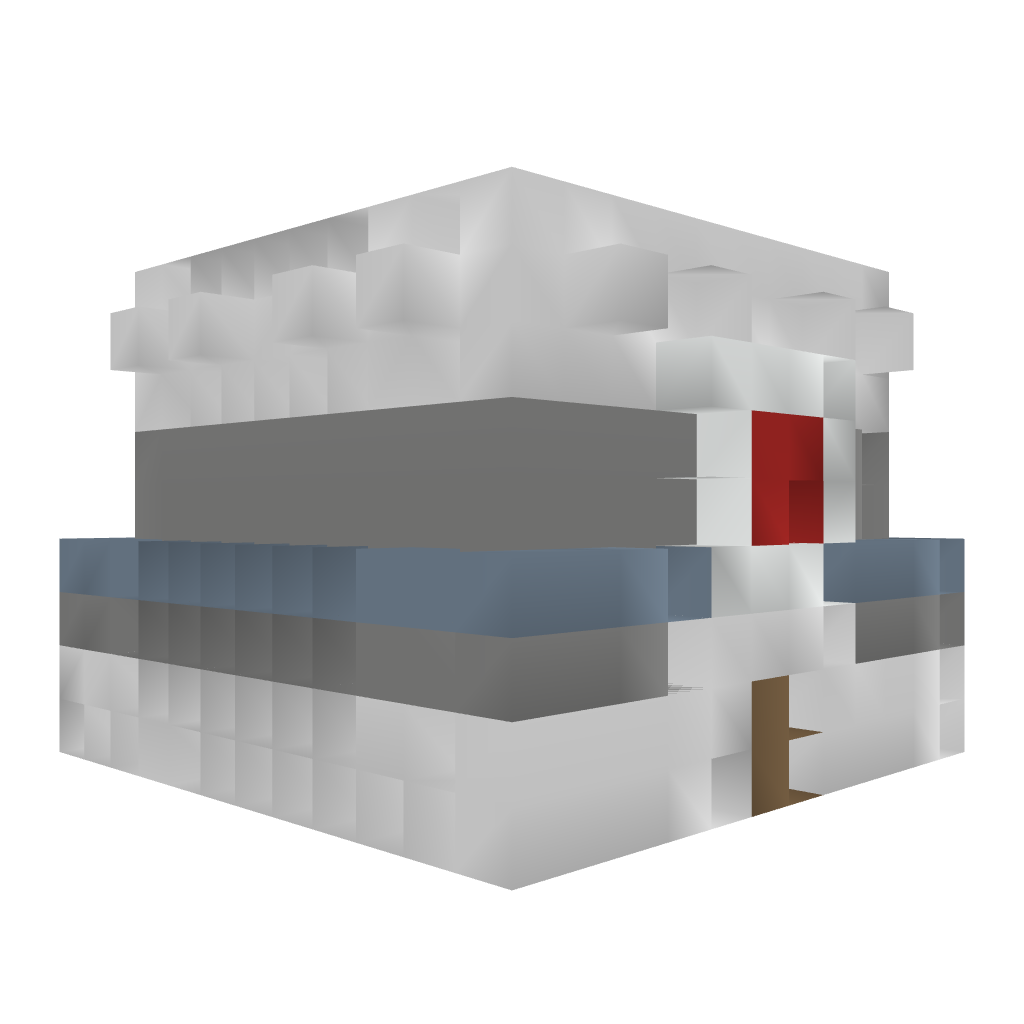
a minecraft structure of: Kingdom rush bowmen tower